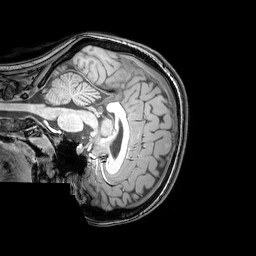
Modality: T1w
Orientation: sagittal
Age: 25
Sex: female
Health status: healthy
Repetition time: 0.081 s
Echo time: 0.037 s